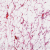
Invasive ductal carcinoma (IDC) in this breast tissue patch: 0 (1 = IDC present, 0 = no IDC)